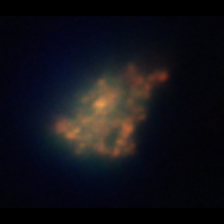
Taxon: Unknown_detritus
Group: Unknown